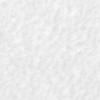
Label: no_change